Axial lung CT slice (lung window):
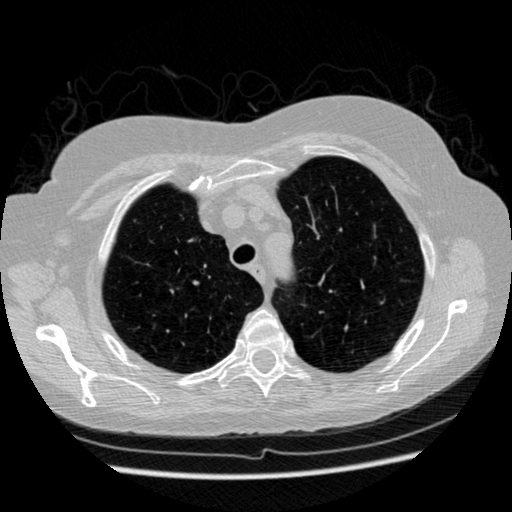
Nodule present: no